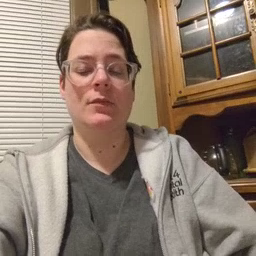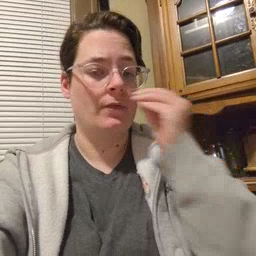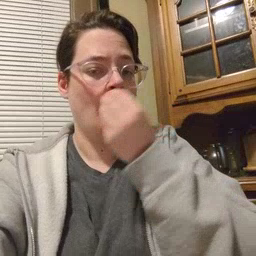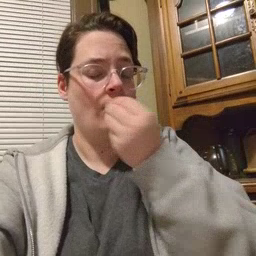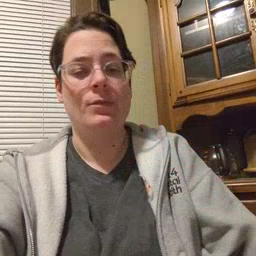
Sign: flower